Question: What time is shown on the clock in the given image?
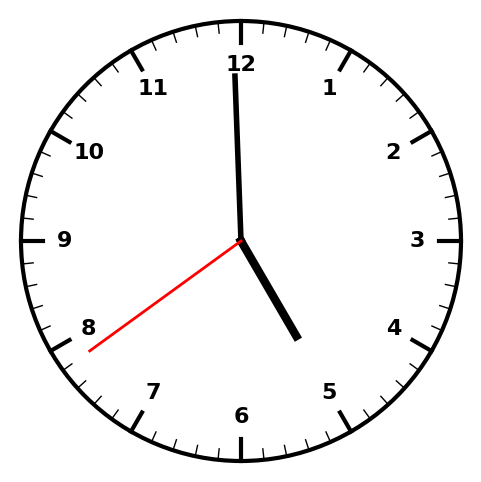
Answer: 04:59:39